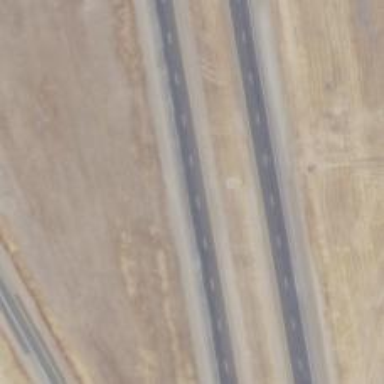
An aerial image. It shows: Expressway with asphalt surface classified as trunk highway.